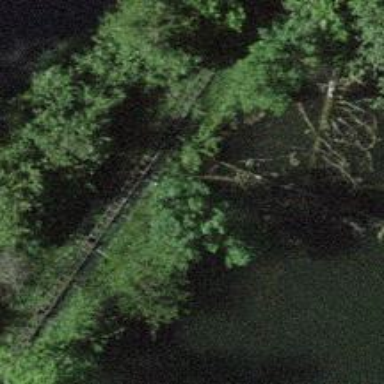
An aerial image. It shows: Miniature railway bridge.